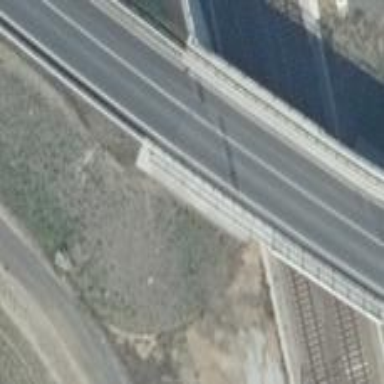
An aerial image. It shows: Man-made bridge.